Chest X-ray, PA view. Patient: 19 years old, sex F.
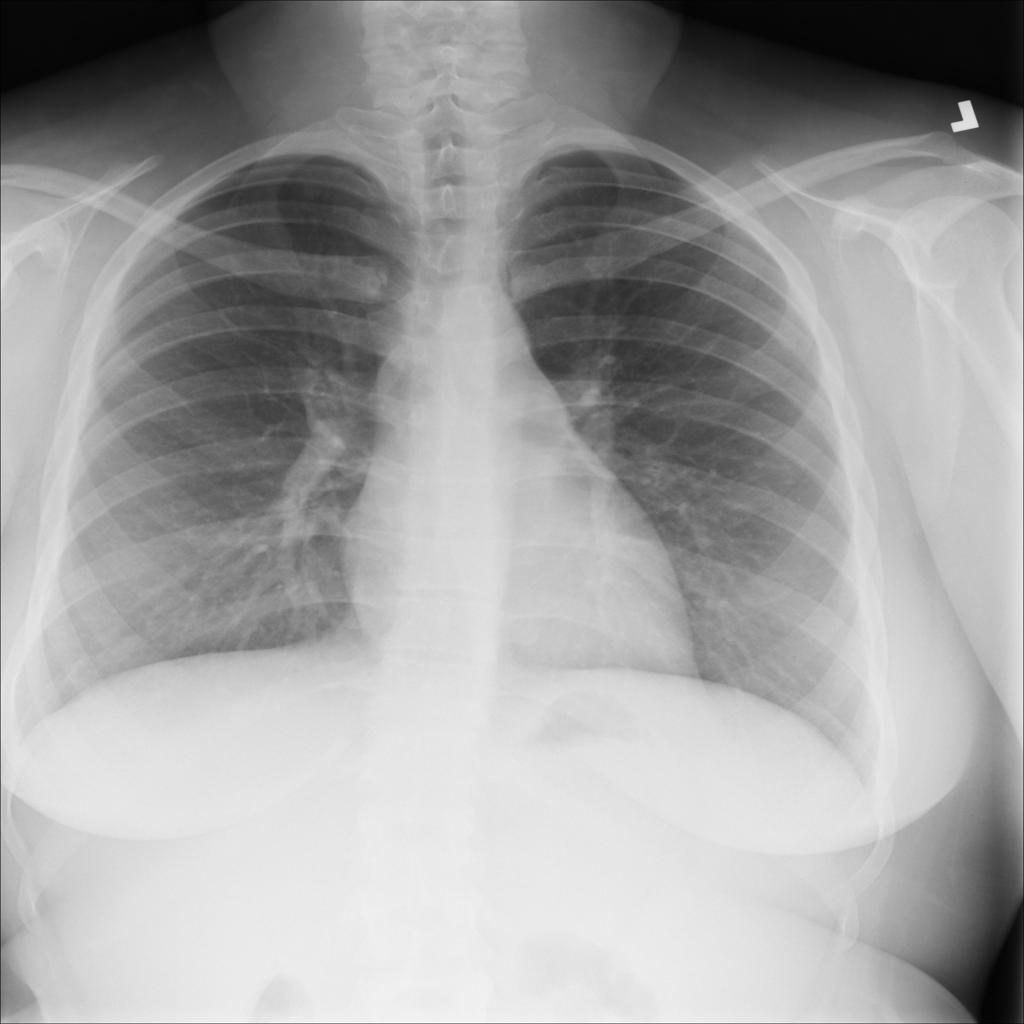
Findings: No Finding